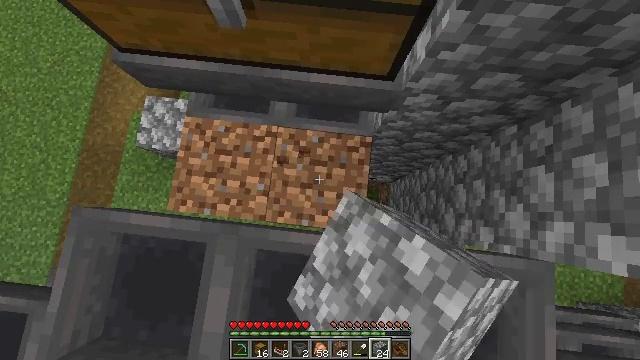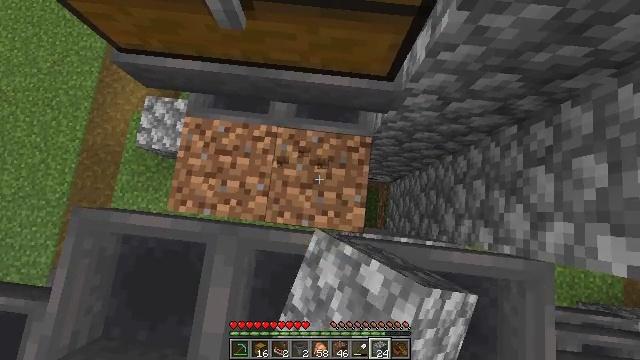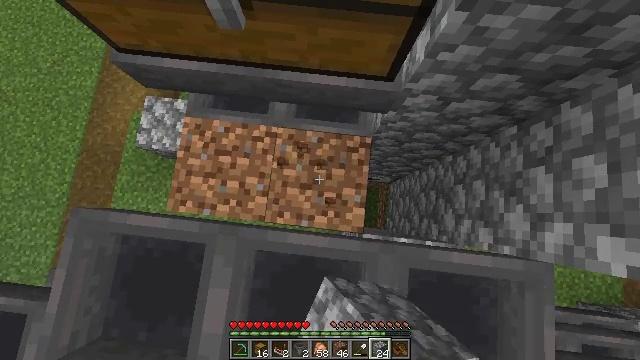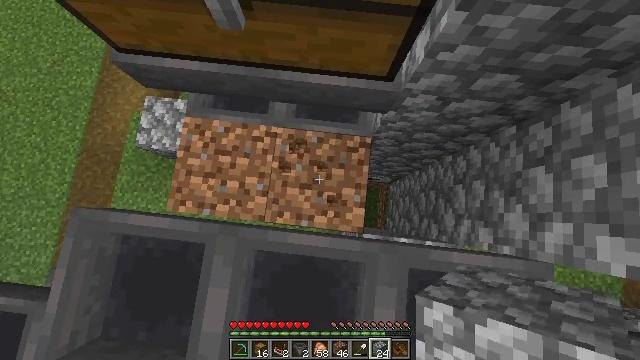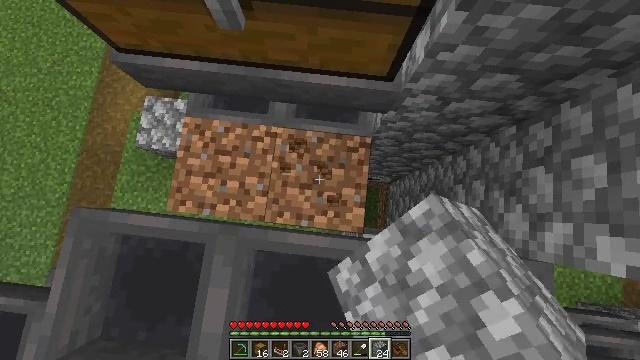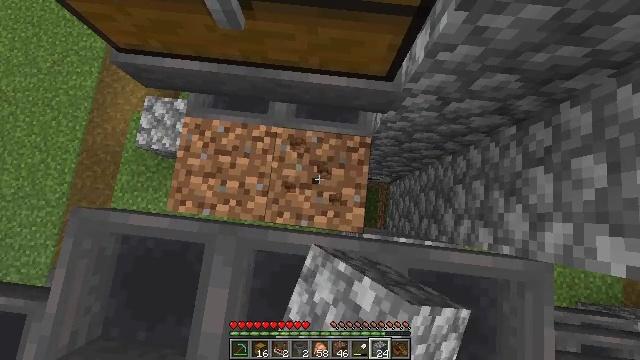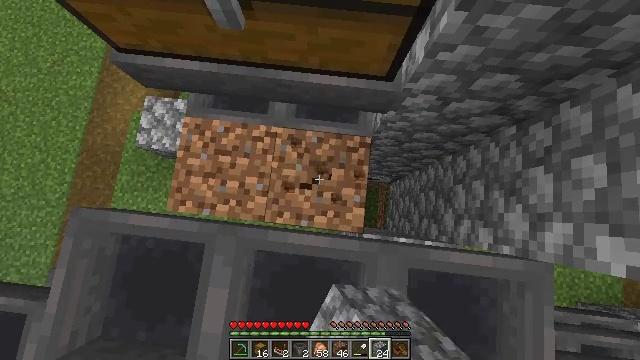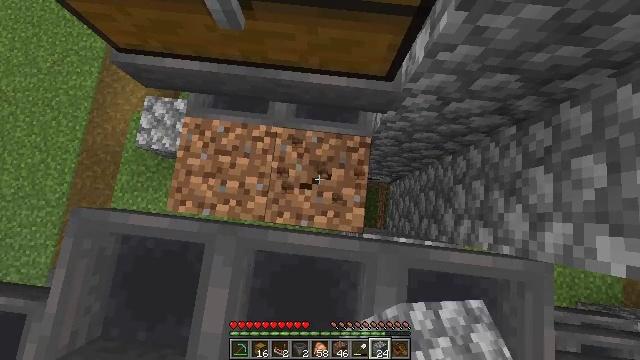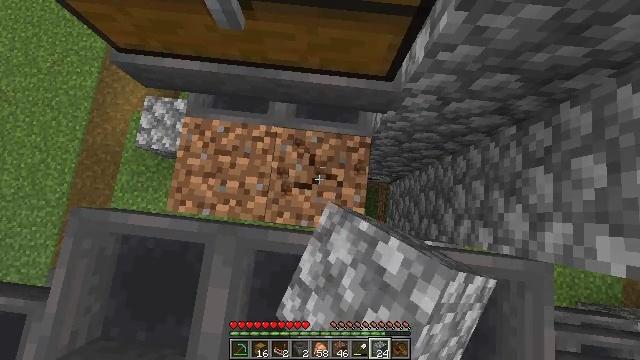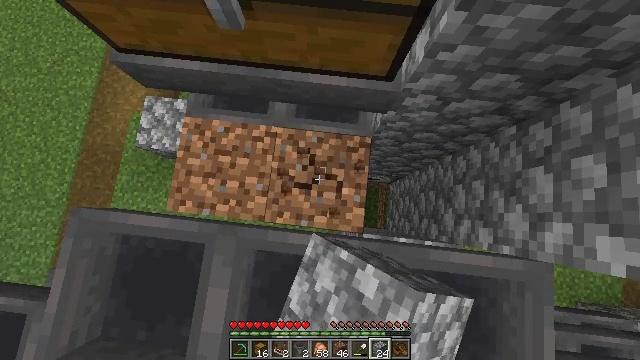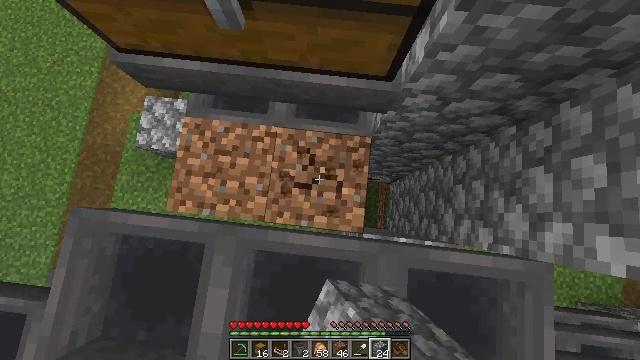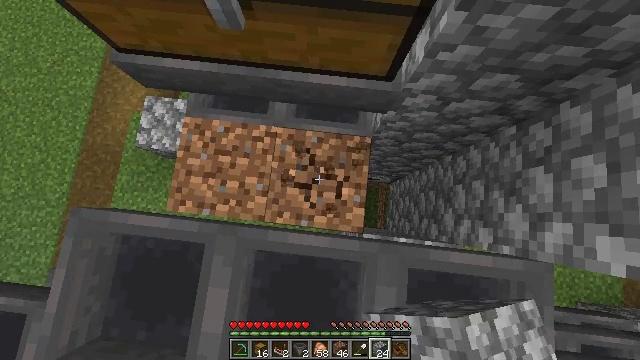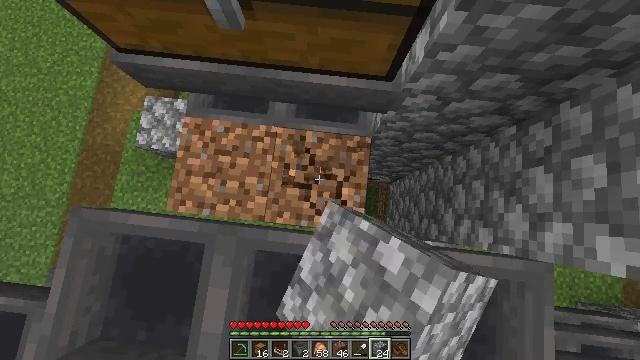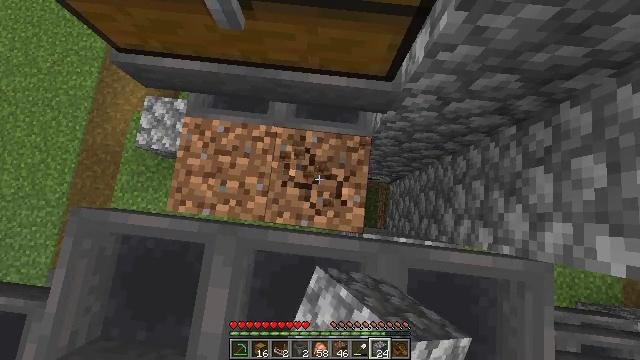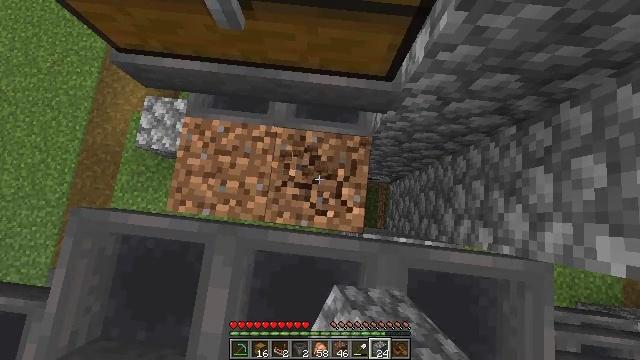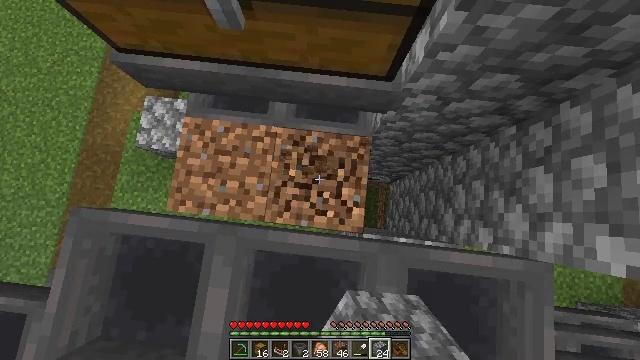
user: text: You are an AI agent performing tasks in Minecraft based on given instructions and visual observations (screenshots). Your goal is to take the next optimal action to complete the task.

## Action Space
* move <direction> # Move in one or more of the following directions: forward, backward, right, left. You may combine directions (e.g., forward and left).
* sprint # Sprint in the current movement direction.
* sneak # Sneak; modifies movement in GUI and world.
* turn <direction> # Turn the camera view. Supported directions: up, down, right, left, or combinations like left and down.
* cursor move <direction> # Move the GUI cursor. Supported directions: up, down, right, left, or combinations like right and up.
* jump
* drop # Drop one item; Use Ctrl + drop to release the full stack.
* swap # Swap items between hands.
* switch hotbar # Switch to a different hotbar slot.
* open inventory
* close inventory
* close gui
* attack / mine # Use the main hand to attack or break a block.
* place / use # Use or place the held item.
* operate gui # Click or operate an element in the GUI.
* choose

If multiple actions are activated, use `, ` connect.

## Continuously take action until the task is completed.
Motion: motion action
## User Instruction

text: Mine dirt from the ground.
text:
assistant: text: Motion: attack / mine
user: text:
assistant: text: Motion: attack / mine
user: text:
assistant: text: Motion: attack / mine
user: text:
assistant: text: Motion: attack / mine
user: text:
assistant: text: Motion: attack / mine
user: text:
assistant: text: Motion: attack / mine
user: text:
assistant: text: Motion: attack / mine
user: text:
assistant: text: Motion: attack / mine
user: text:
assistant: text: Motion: attack / mine
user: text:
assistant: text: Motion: attack / mine
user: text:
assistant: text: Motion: attack / mine
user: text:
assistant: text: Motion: attack / mine
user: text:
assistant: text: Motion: attack / mine
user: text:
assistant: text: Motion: attack / mine
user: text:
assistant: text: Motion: attack / mine
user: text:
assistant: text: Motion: attack / mine
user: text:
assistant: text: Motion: attack / mine
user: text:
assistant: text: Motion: attack / mine
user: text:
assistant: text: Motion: attack / mine
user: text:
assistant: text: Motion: attack / mine
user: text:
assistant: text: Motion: attack / mine
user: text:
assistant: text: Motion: attack / mine
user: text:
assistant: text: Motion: attack / mine